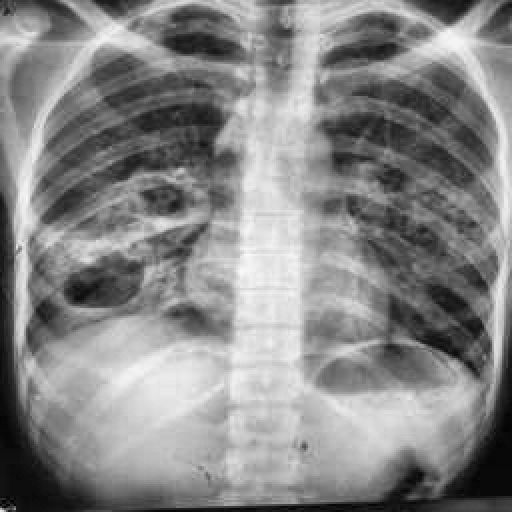
Finding: TUBERCULOSIS